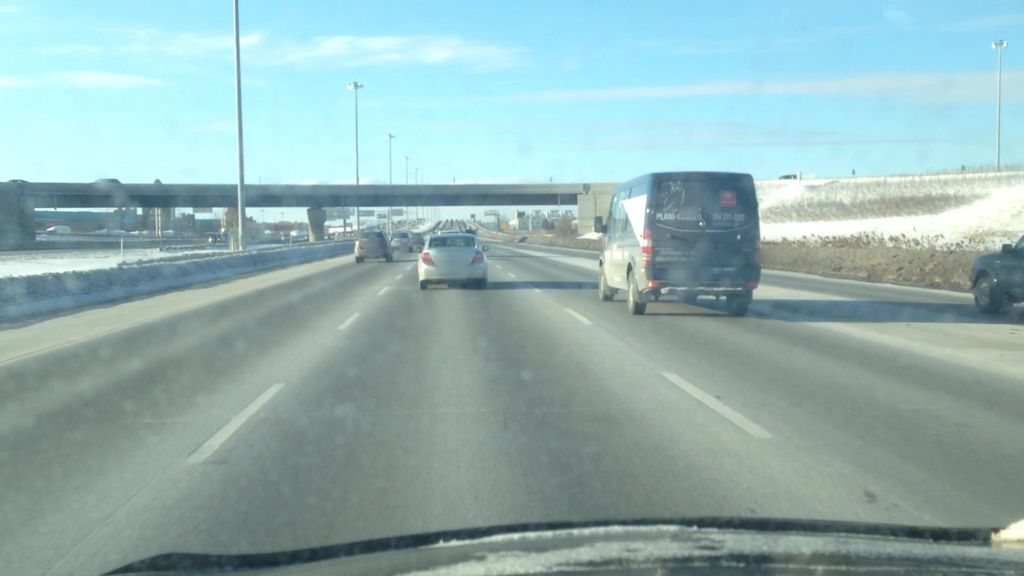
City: montreal